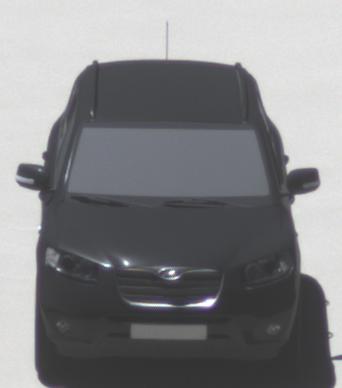
Make: Hyundai
Model: Santa Fe 2.4
Detailed model: Santa Fe (CM)
Model produced from: 2010/01
Model produced until: 2012/09
Doors: 5
Color: black
Road condition: dry road
Daytime: midday
Contrast: high contrast